The plot is a time-scale (wavelet) decomposition of a bearing vibration signal. What is the most likely bearing condition (normal, inner_race, outer_race, ball)?
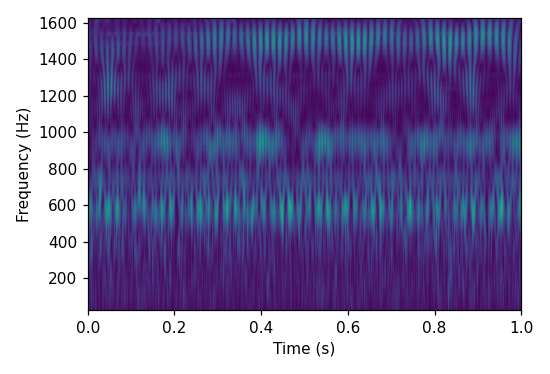
Answer: normal